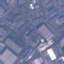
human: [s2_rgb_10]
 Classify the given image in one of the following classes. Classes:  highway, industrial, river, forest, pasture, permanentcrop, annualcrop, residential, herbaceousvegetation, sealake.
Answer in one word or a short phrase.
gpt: Industrial